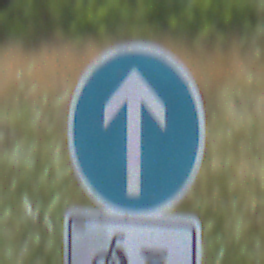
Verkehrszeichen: VorgeschriebeneFahrtrichtungGeradeaus
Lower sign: EinspurigeFahrzeugeFrei2
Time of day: Midday
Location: Outdoor (Nature)
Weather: PartlyCloudy
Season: NotSpecified
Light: Natural